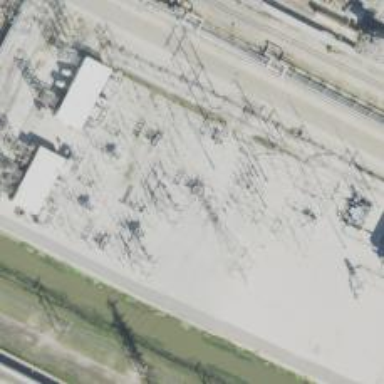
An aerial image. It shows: Switch used for power control.